Question: I am looking for an algorithm or product that will generate low poly trees. Doesn't matter the language. I have searched all over and there are plenty of "tree generation" algorithms but they cater to more realistic looking trees not the opposite.
Here is the type of tree I'm looking to generate on the fly:

Even just algorithms to generate blobs that look like the top part of the tree would be helpful.
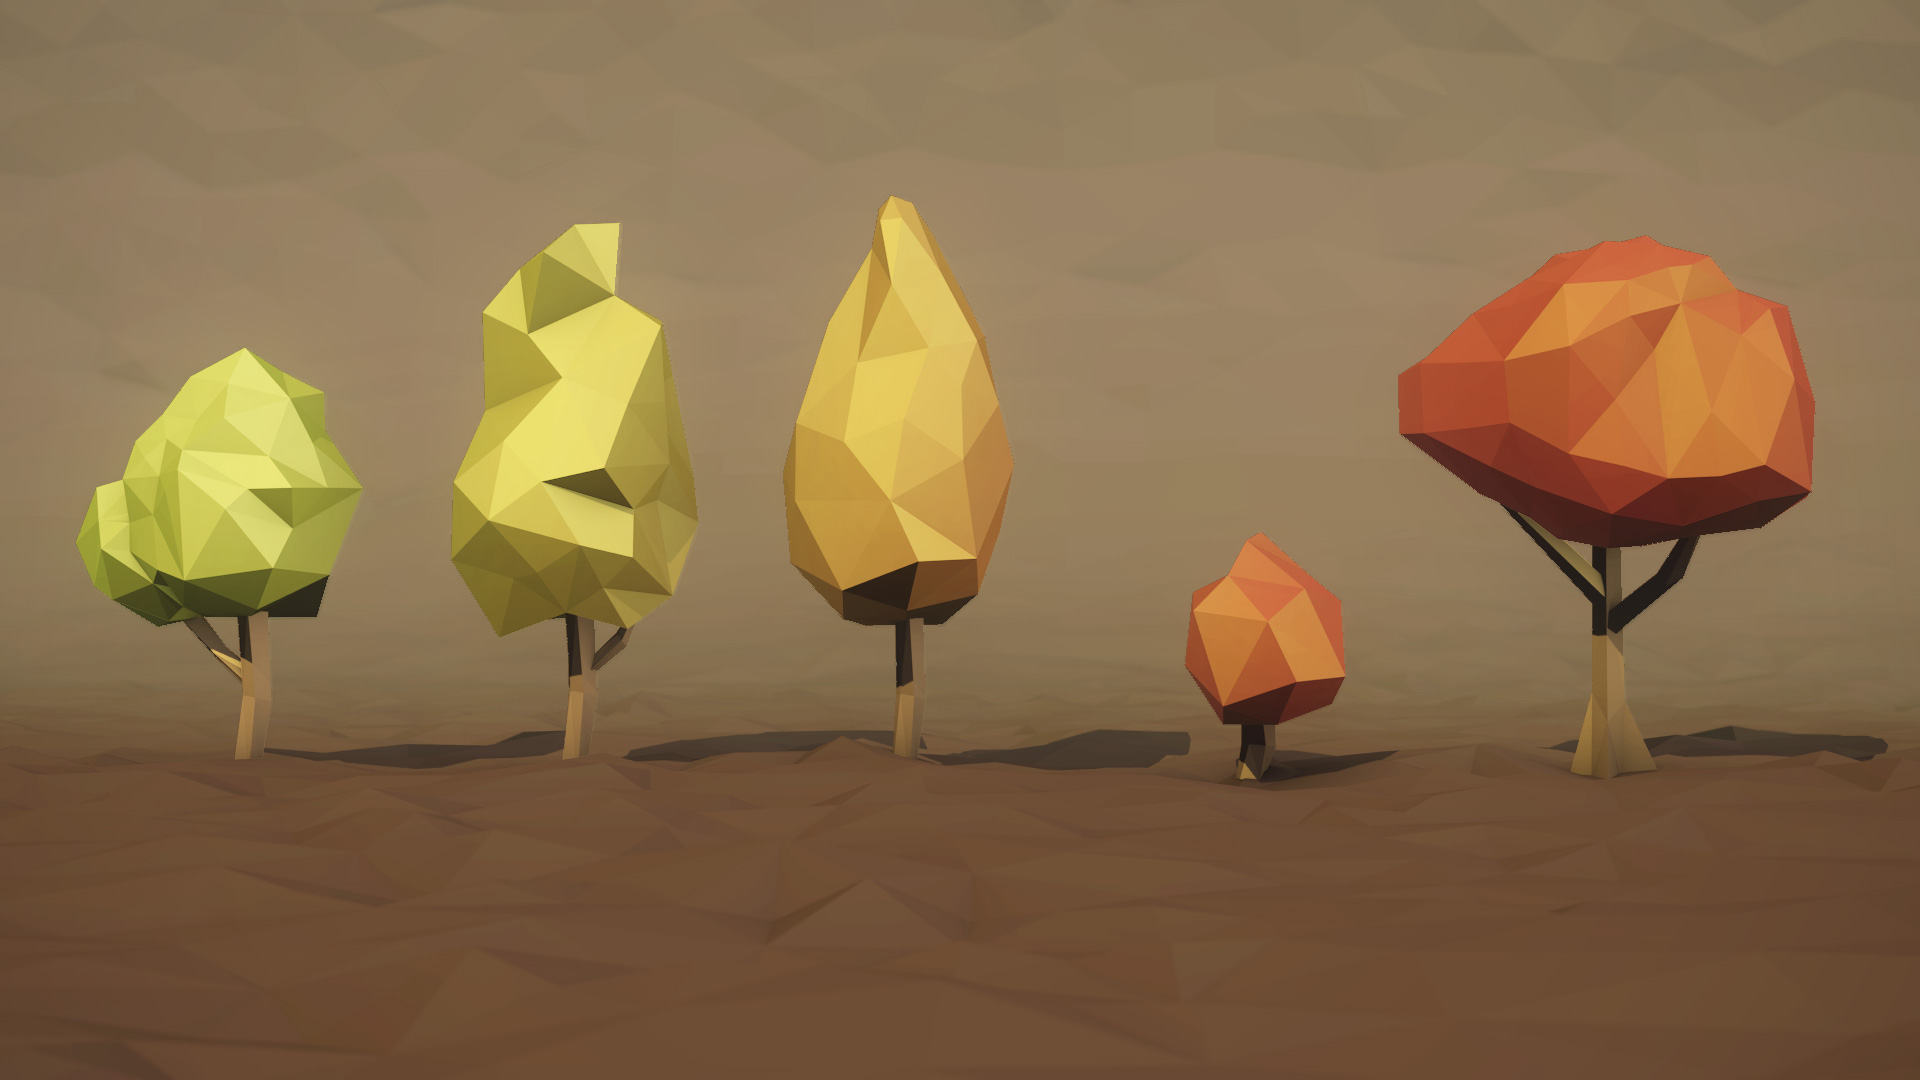
Answer: I have put together something with unity. It generates solids with a Quickhull algorithm which is pretty easily explained and found around the web.
This will generate Convex Hulls of the input points. So I randomly generate points inside of a tree-shape.
Then after the blob is generated I can then shift around the vertices adjusting the normals accordingly. Things to keep in mind is to get the object the "low poly" look you need make sure each triangle has it's own vertex and normal and all three on the triangle are the same.
This solution is solidly 1.0 and only allows for one tree chunk but its what i'm currently using and is up on the asset store for anyone interested.
<URL>